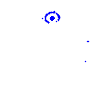
Particle: electron